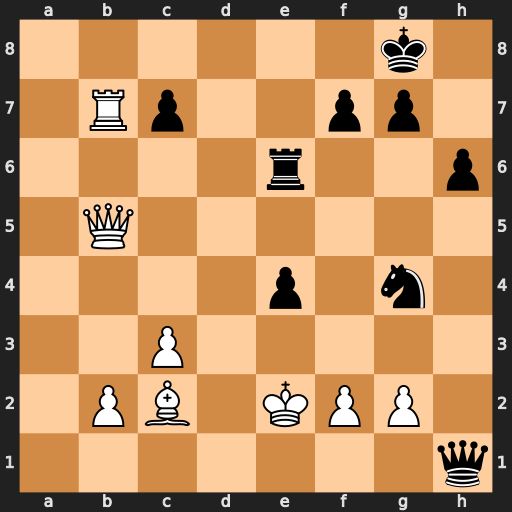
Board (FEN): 6k1/1Rp2pp1/4r2p/1Q6/4p1n1/2P5/1PB1KPP1/7q
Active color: w
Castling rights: -
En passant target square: -
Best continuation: Rb8+ Kh7 Qf5+